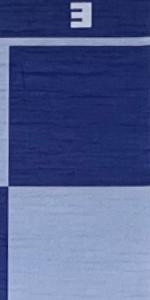
Label: Empty